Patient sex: F
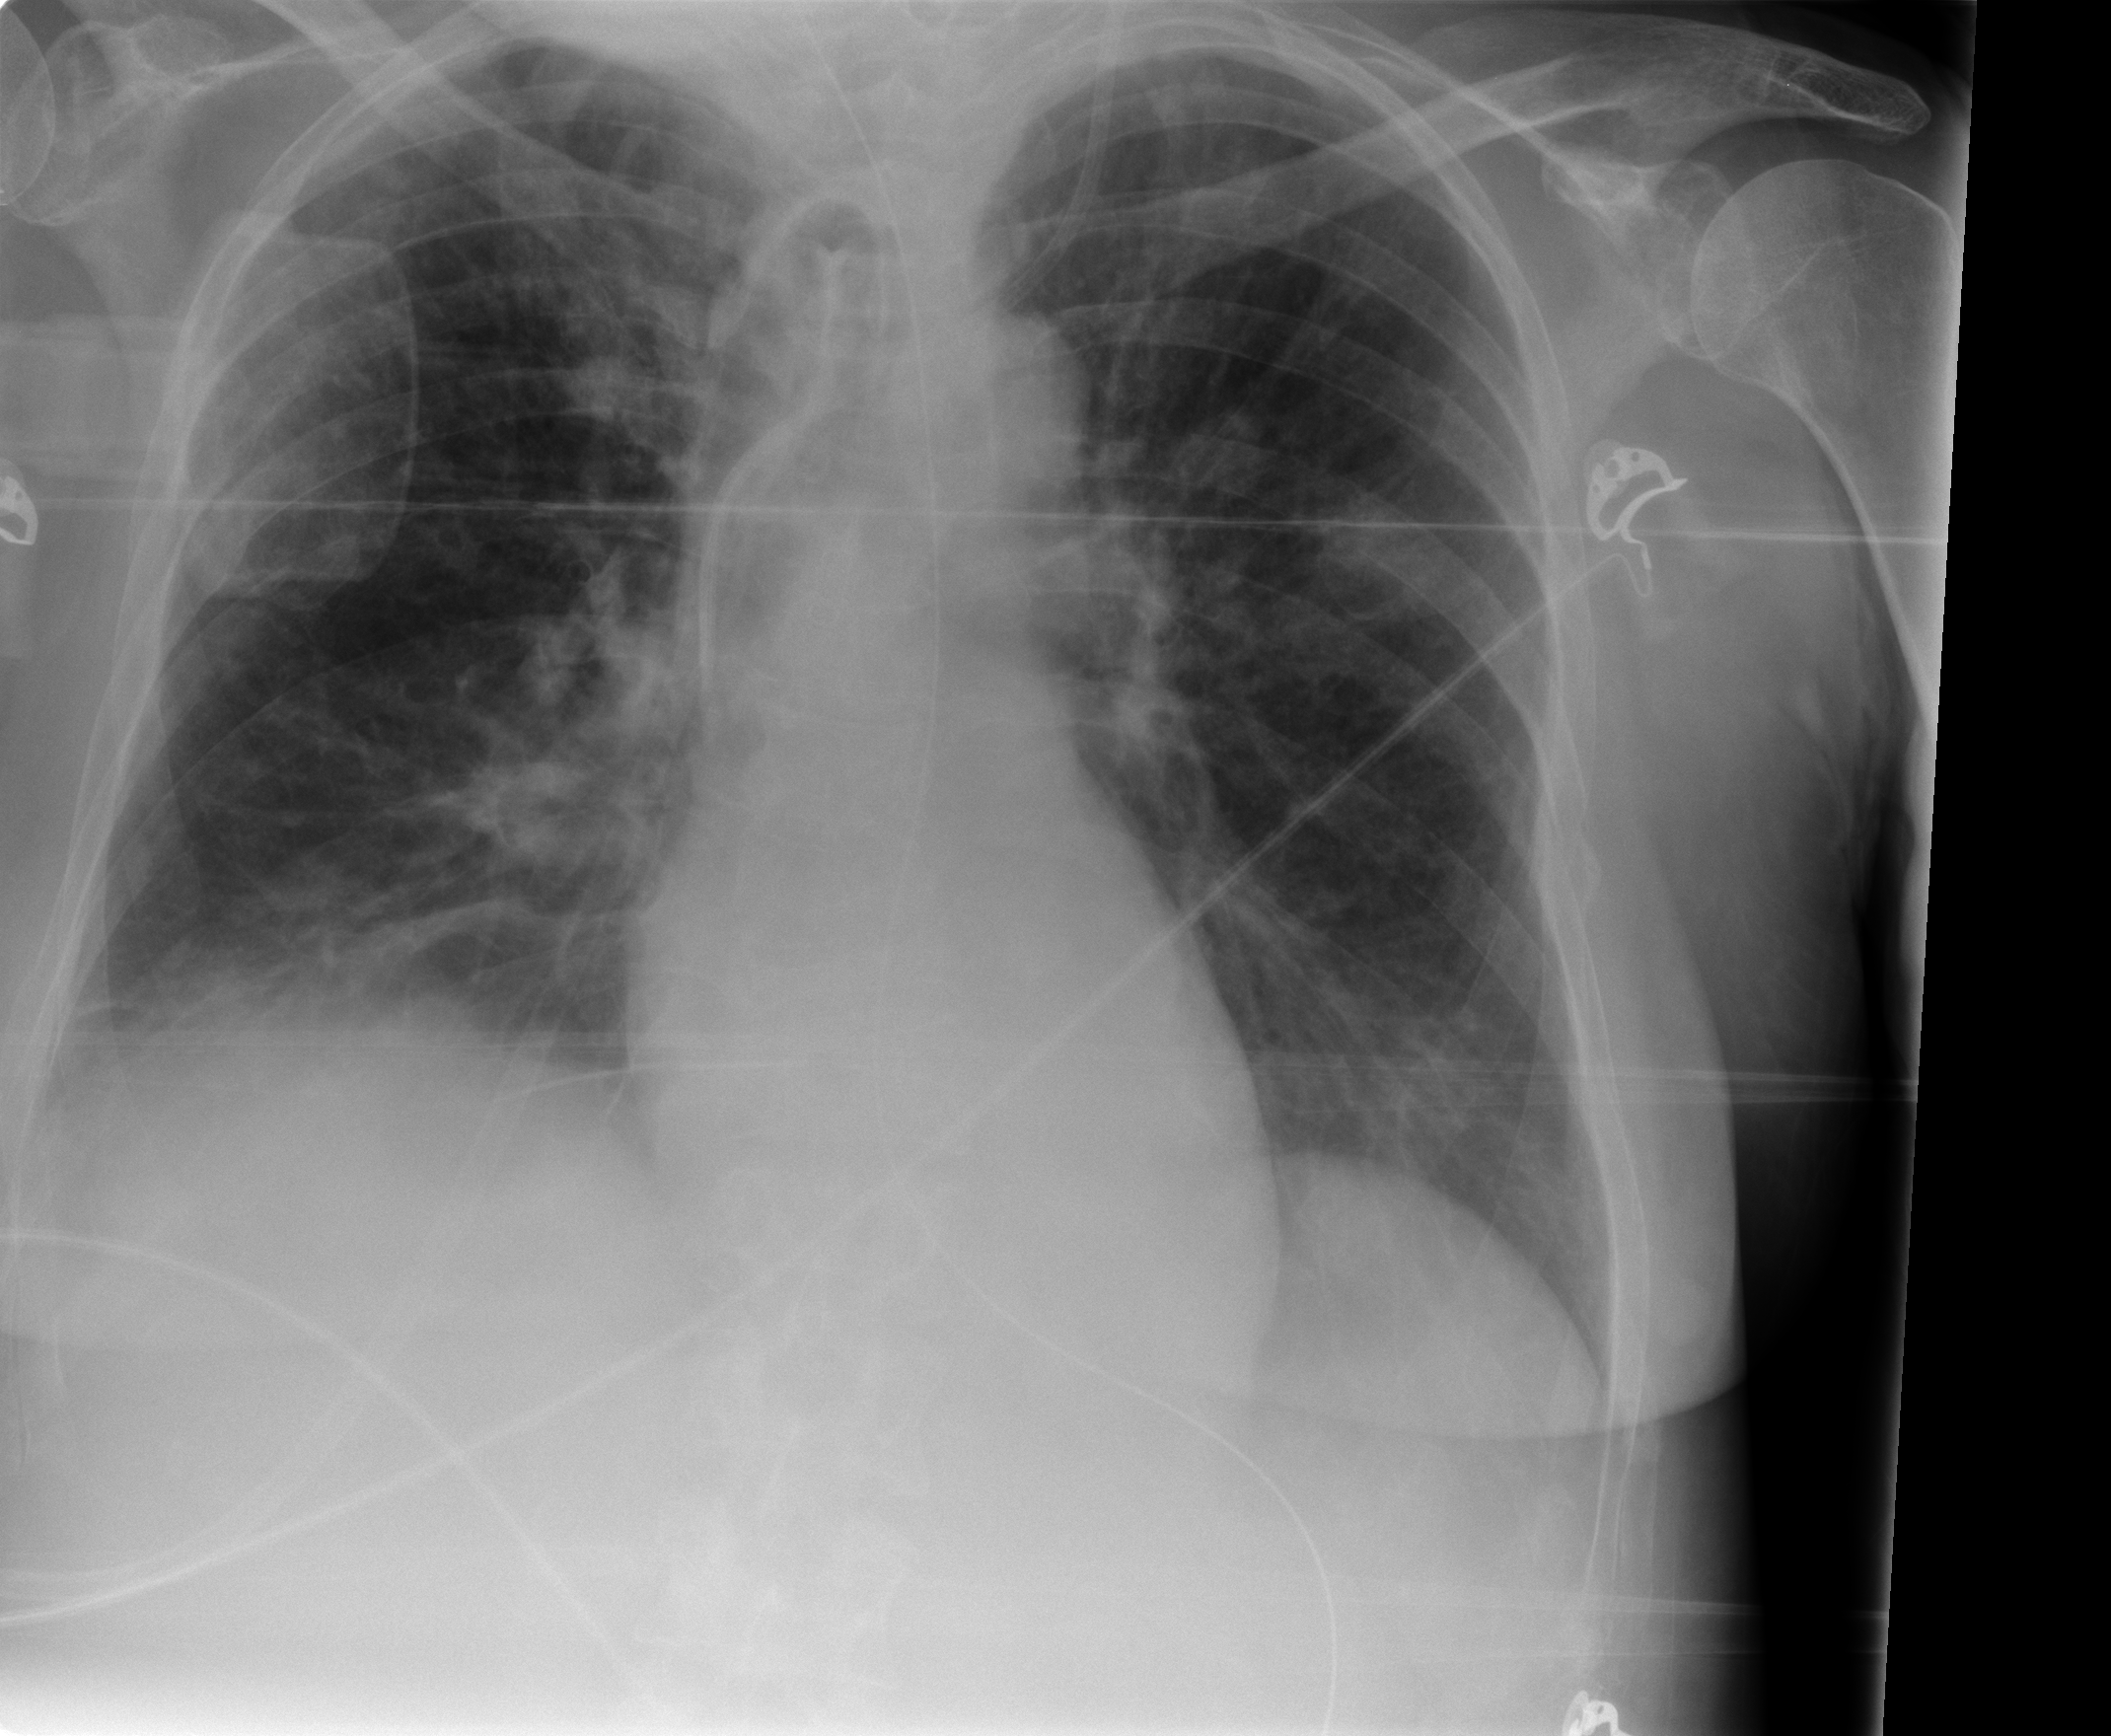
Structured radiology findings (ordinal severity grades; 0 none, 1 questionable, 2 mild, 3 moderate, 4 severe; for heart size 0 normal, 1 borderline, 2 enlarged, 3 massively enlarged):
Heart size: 0
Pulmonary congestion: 1
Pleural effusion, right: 2
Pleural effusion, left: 1
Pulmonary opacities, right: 3
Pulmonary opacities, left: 2
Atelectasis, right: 3
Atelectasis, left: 2